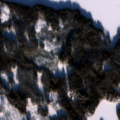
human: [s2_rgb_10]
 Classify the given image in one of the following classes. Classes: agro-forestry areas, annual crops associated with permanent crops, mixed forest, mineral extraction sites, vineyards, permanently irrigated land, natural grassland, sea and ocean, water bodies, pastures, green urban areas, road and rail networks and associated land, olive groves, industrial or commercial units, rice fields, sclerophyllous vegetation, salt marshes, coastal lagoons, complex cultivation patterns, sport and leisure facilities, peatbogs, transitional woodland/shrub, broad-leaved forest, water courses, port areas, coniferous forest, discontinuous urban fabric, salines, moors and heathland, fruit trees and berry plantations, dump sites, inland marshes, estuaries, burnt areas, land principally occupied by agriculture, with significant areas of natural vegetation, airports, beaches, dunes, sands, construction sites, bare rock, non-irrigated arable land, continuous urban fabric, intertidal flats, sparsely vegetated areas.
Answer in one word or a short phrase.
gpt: coniferous forest, mixed forest, water bodies